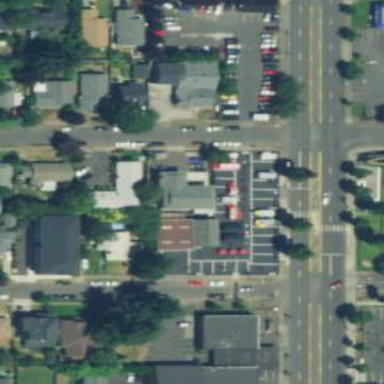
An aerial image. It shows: Car shop in retail area.